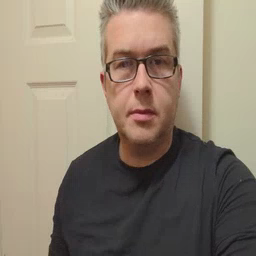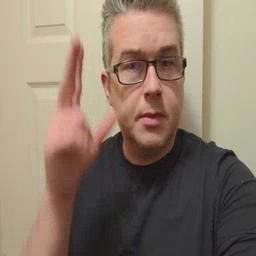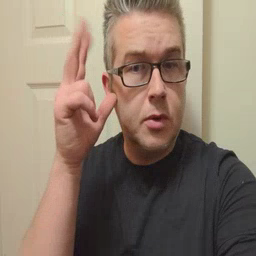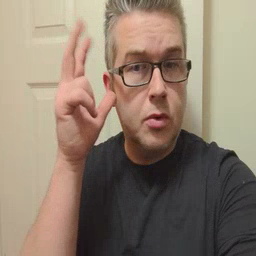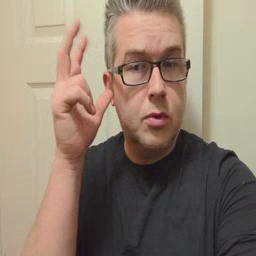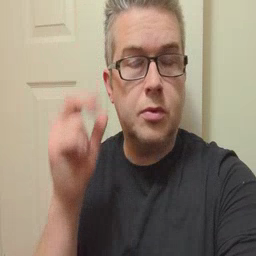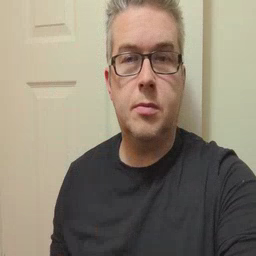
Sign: hear